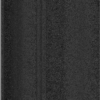
Label: dusty